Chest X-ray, AP view. Patient: 41 years old, sex M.
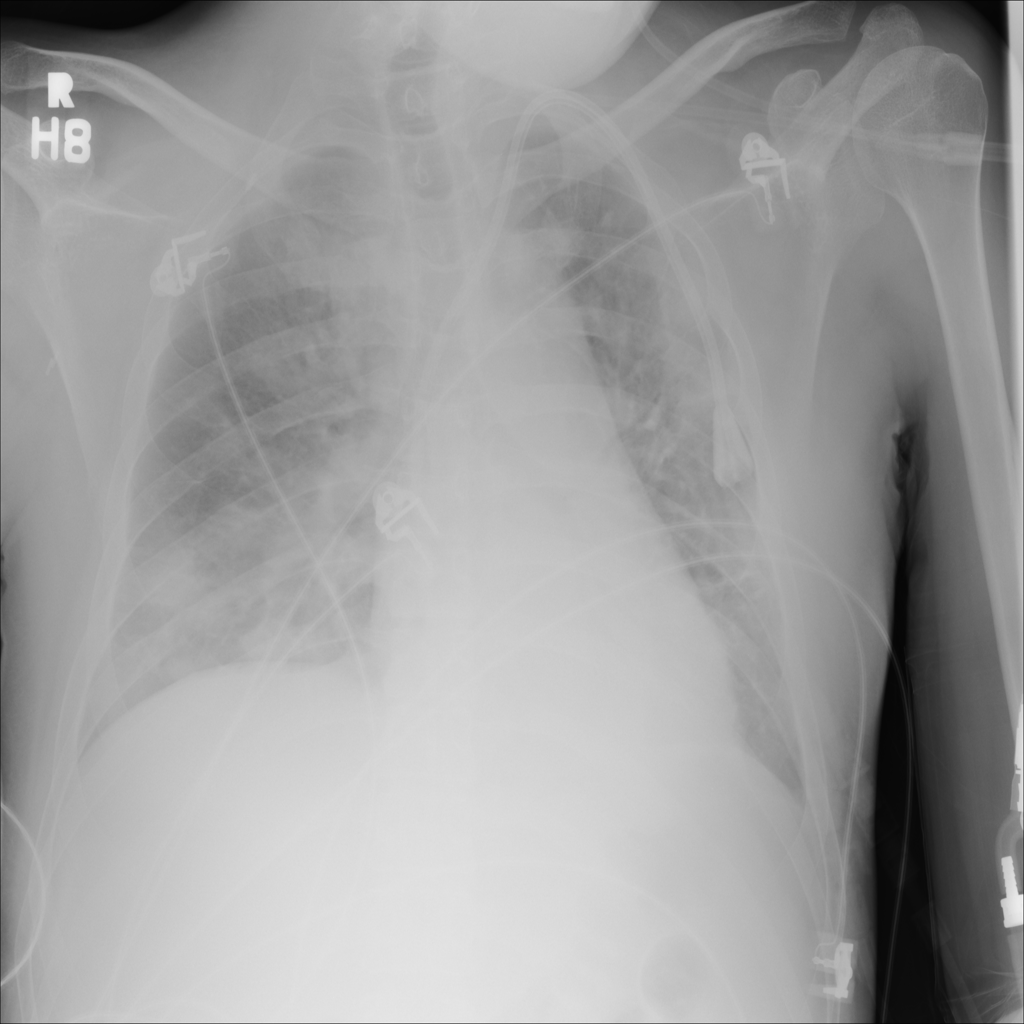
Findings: Consolidation